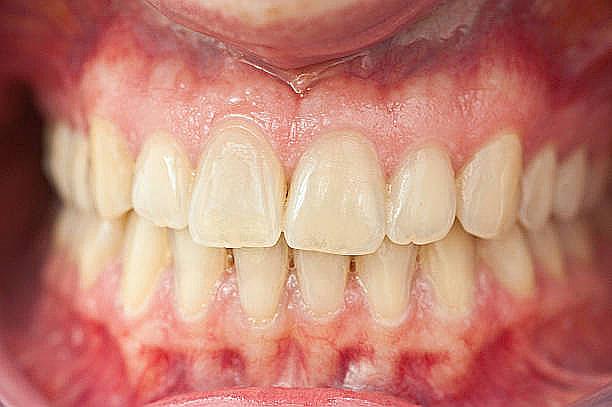
Condition: Gingivitis